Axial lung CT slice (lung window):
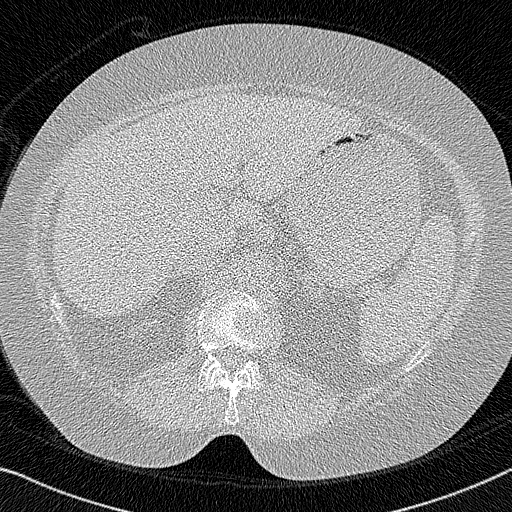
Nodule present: no